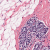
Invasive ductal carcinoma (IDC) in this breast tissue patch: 0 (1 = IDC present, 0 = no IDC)